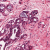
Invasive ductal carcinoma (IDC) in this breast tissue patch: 0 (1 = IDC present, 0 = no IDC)